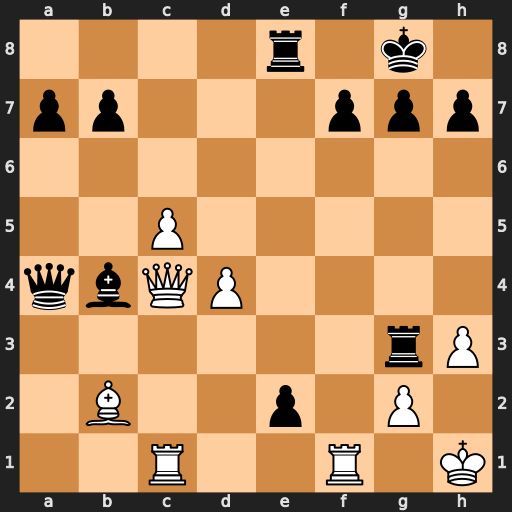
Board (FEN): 4r1k1/pp3ppp/8/2P5/qbQP4/6rP/1B2p1P1/2R2R1K
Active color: w
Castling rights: -
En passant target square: -
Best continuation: Qxf7+ Kh8 Qf8+ Rxf8 Rxf8#